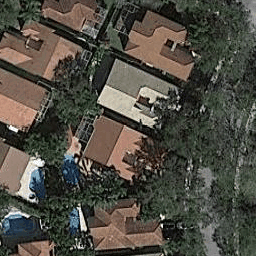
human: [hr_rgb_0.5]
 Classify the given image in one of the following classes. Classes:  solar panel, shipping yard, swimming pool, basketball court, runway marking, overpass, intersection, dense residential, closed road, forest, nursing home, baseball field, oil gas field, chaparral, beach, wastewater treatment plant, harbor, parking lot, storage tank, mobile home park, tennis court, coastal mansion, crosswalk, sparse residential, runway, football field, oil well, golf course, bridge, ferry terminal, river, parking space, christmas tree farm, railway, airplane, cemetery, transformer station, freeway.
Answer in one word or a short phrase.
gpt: coastal mansion